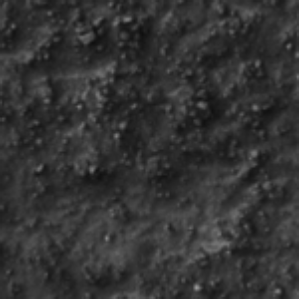
Label: frost